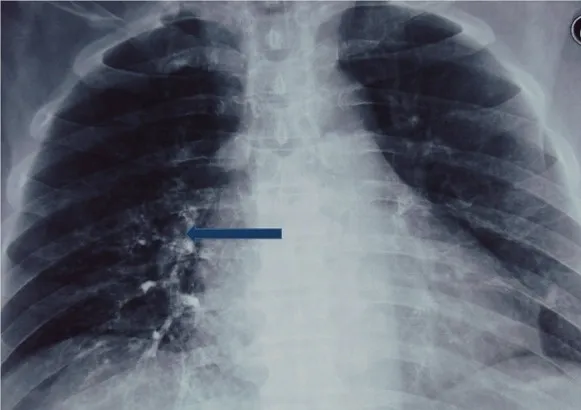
Chest X-ray showing a bronchial passage of the contrast agent.
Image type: radiology (x_ray)